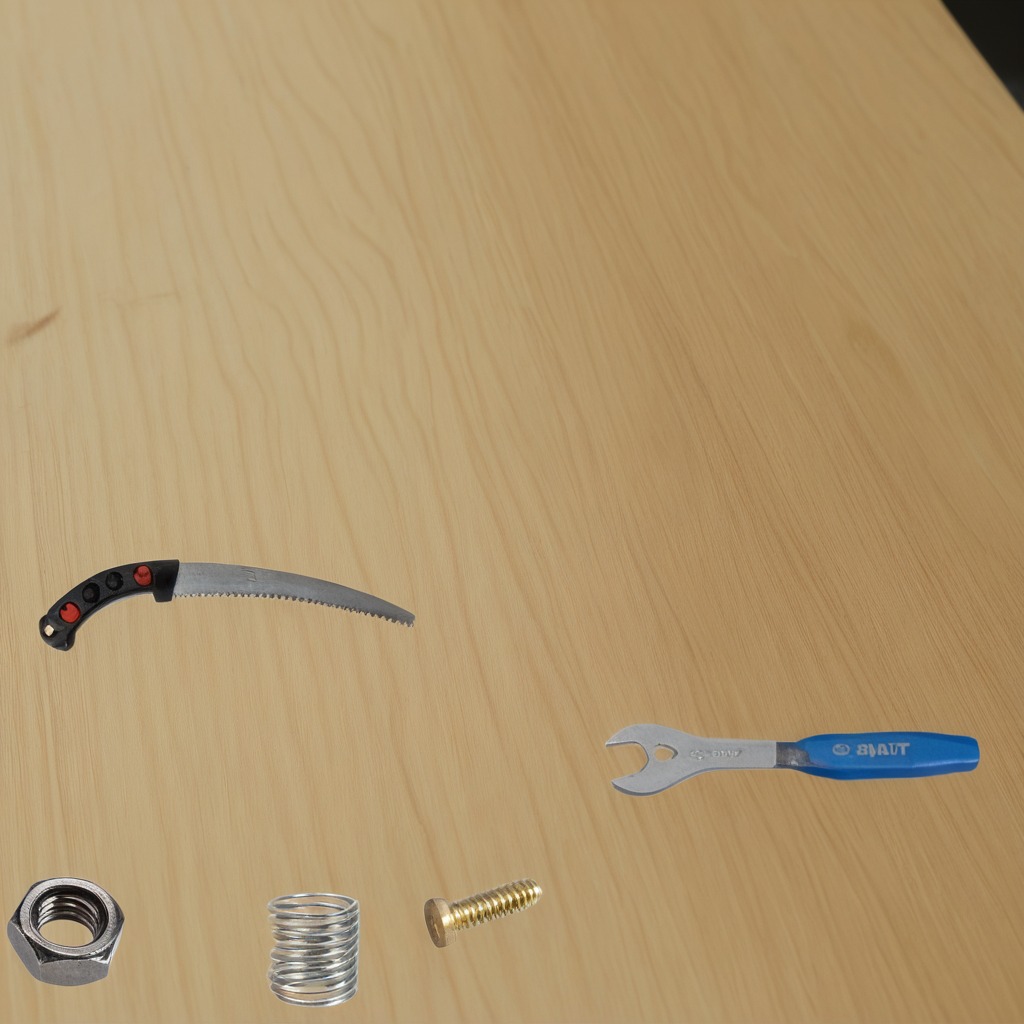
A metal machine screw, a coiled metal spring, a handheld metal saw, a metal nut, and a wrench are lying on the plywood surface.